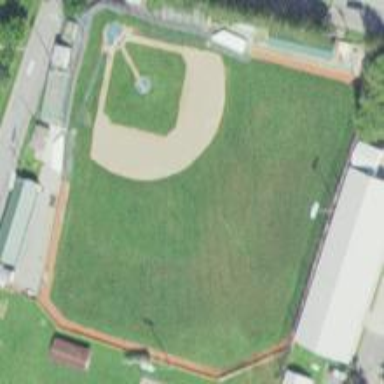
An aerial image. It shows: Baseball pitch for leisure and sports activities.